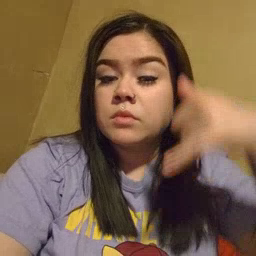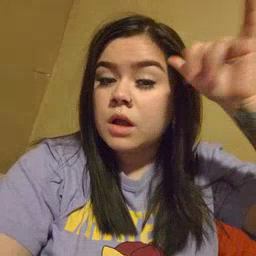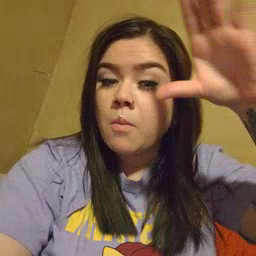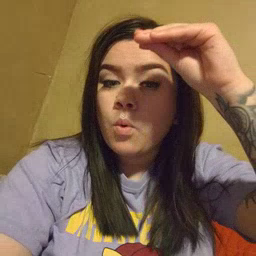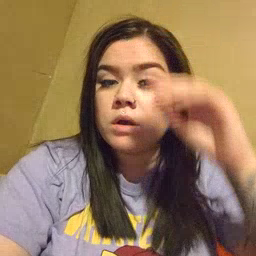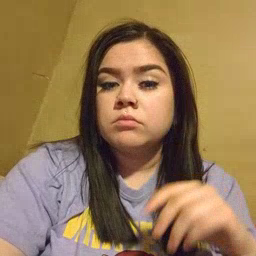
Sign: cowboy